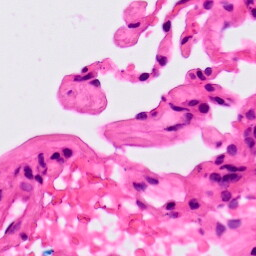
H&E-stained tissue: Lung